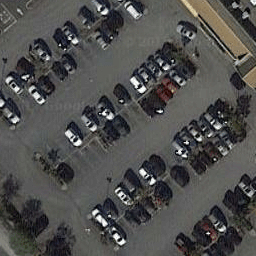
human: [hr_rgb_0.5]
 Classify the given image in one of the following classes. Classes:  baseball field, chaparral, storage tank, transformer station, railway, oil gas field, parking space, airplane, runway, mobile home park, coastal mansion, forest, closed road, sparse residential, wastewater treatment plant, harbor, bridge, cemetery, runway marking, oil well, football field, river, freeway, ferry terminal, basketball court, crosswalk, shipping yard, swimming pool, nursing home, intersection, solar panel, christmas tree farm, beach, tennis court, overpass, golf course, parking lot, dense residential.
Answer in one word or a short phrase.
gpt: parking lot